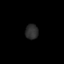
Tissue: prostate
Cell type: T cells
Senescence score: 0.3228
Nuclear area (px): 190
Mean DAPI intensity: 44.637